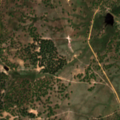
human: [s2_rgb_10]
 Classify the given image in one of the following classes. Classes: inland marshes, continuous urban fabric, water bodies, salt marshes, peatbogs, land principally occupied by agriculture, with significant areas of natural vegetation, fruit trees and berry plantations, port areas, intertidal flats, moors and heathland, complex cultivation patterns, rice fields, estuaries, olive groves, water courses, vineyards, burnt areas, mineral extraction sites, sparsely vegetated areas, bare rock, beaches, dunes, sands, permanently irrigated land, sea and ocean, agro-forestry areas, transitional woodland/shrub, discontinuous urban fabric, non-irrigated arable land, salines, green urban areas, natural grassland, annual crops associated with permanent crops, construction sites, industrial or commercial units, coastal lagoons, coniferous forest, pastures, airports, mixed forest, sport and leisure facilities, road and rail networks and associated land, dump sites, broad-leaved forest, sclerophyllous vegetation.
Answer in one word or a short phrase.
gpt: continuous urban fabric